Question: Am new to Blackberry-10 development,i am running an sample BB-10 application while running on blackBerry 10 Dev Alpha Simulator am getting error

Can anyone help me how to solve this problem.!!
Thanks
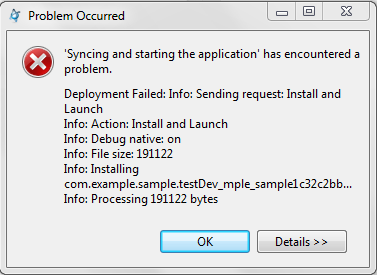
Answer: Restart the VM ware and connect to the simulator with the IP address again